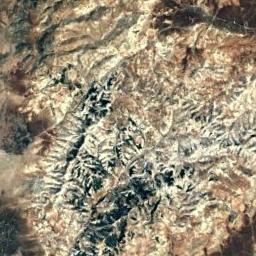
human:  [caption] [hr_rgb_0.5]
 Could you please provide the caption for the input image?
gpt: The mountain is uneven and rough .

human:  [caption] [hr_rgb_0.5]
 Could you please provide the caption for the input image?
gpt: The mountain is full of corrugation and white soil .

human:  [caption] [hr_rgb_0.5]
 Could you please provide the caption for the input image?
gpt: The folded mountain consists of a number of ridges and valleys and its rocks are brown .

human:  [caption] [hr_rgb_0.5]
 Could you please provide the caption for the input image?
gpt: Seventy percent of the area on this mountain is bare orange-red land .

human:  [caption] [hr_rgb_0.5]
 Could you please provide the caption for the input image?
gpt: There are some green plants and brown bare land on the mountain .